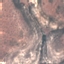
Label: HerbaceousVegetation